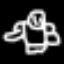
Label: angel